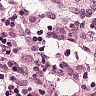
Metastatic tissue present: no